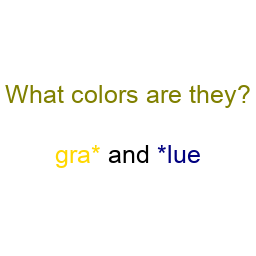
Color: gold, navy
Color name shown: gray, blue
Background color: white
Question text color: olive